【题型】解答题　【知识点】立体几何　【难度】easy
如图，在单位正方体 $ABCD - A_1B_1C_1D_1$ 中，$E, F$ 分别为线段 $AD_1$ 和 $AD$ 上为两动点，求 $C_1E + EF$ 的最小值.

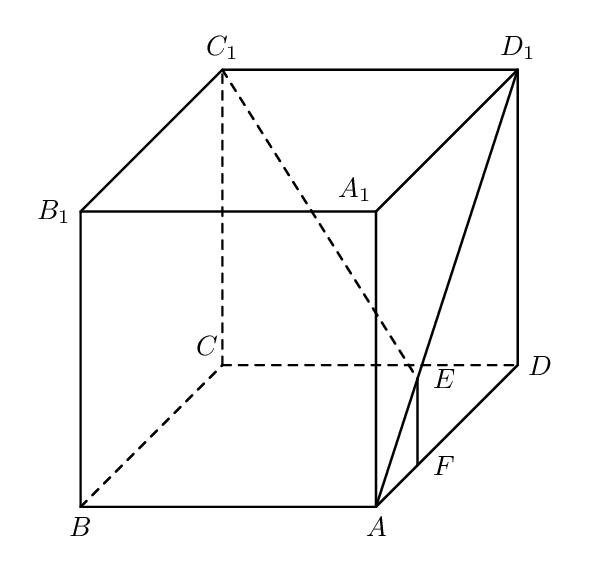
【解答】
【答案】 $1+\frac{\sqrt{2}}{2}$

【分析】 把 $\text{Rt}\triangle ADD_1$ 沿 $AD_1$ 翻折到平面 $AD_1C_1$ 上，从而将空间问题转化成平面问题，利用正弦的和角公式，求得 $\sin \angle C_1AD = \frac{\sqrt{6}(1+\sqrt{2})}{6}$，再利用几何关系，即可求解.

【详解】 把 $\text{Rt}\triangle ADD_1$ 沿 $AD_1$ 翻折到平面 $AD_1C_1$ 上，得如图所示的平面图，

由题知 $C_1D_1 = D_1D = AD = 1$，$AD_1 = \sqrt{2}$，$AC_1 = \sqrt{3}$，

又 $\angle D_1AD = \frac{\pi}{4}$，记 $\angle C_1AD_1 = \theta$，$\sin\theta = \frac{\sqrt{3}}{3}, \cos\theta = \frac{\sqrt{6}}{3}$

所以 $\sin \angle C_1AD = \sin\left(\theta + \frac{\pi}{4}\right) = \frac{\sqrt{3}}{3} \times \frac{\sqrt{2}}{2} + \frac{\sqrt{6}}{3} \times \frac{\sqrt{2}}{2} = \frac{\sqrt{6}(1+\sqrt{2})}{6}$，

当 $C_1F \perp AD$ 时，且 $E$ 为 $C_1F$ 与 $AD_1$ 的交点，此时 $C_1E + EF$ 最小，最小值为线段 $FC_1$ 的长，

又 $FC_1 = AC_1 \sin \angle C_1AD = \sqrt{3} \times \frac{\sqrt{6}(1+\sqrt{2})}{6} = 1 + \frac{\sqrt{2}}{2}$，

所以 $C_1E + EF$ 的最小值为 $1 + \frac{\sqrt{2}}{2}$.
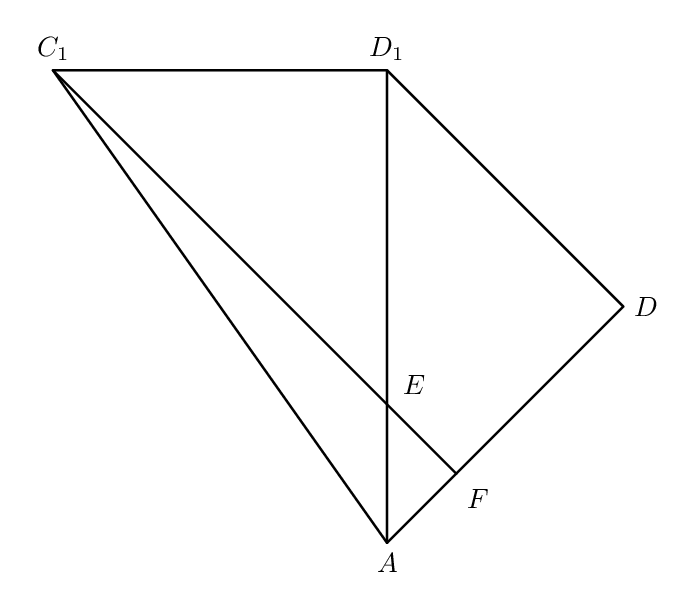